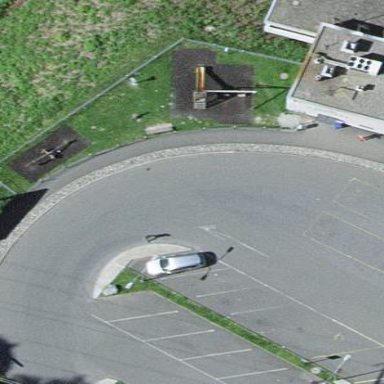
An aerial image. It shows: Playground enclosed by chain-link fence.